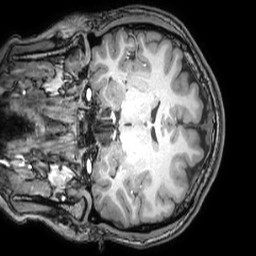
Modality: T1w
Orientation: coronal
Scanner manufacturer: philips
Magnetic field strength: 3 T
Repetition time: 0.008 s
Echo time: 0.0035 s